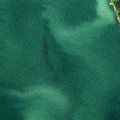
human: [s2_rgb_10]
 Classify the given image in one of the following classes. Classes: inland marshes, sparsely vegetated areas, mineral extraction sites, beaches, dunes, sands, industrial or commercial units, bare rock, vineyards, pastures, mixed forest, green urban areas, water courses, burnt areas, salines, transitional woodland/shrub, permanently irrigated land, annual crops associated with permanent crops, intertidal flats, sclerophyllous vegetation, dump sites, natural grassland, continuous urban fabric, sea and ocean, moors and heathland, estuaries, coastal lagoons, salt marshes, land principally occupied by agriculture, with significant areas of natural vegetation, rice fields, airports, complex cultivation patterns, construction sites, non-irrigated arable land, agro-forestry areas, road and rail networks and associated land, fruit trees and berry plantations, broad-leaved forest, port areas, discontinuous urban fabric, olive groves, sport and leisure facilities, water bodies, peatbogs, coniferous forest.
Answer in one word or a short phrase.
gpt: mixed forest, sea and ocean